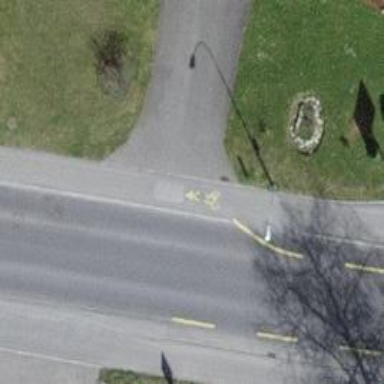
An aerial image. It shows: Cycleway.